Question: Say, we have this in the store:
'''
[
{
name: 'Criteria 1',
status: 'In'
},
{
name: 'Criteria 2',
status: 'Out'
},
...
]
'''
We need to display criteria that are In in one list and those that are Out in another from that store. Is it possible to do?

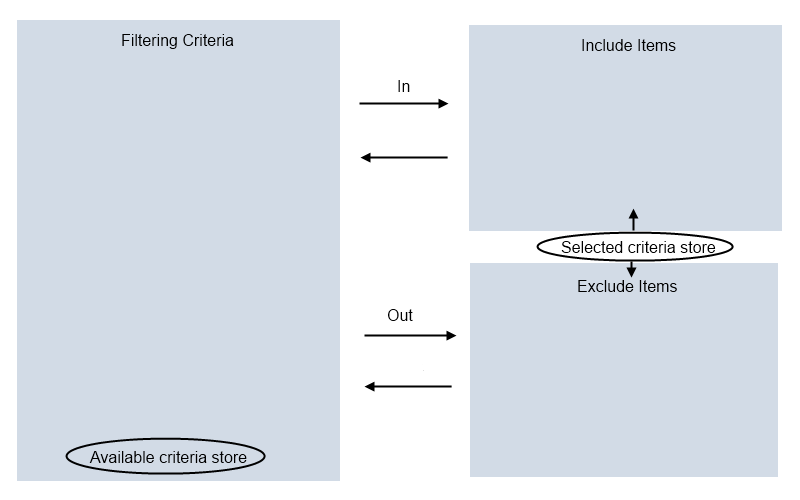
Answer: A few months ago I've created a FilteredStore class for Sencha.
It's not perfect, but might be very usefull to you.
It basically allows you to create a new store by filtering another one.
'''
Ext.define('Ext.data.FilteredStore', {
extend: 'Ext.data.Store',
///////////////////////////////////////////////////////////////////////////
// Configuration
config: {
model: 'Ext.data.Model',
sourceStore: undefined,
filter: undefined
},
///////////////////////////////////////////////////////////////////////////
// Fields
sourceStore: undefined,
///////////////////////////////////////////////////////////////////////////
// Configuration methods
updateSourceStore: function (newValue, oldValue) {
//TODO: Remove hooks from old store (oldValue)
// See if we've received a valid source store
if (!newValue)
return;
// Resolve the source store
this.sourceStore = Ext.data.StoreManager.lookup(newValue);
if (!this.sourceStore || !Ext.isObject(this.sourceStore) || !this.sourceStore.isStore)
Ext.Error.raise({ msg: 'An invalid source store (' + newValue + ') was provided for ' + this.self.getName() });
// Listen to source store events and copy model
this.setModel(this.sourceStore.getModel());
this.sourceStore.on({
addrecords: 'sourceStoreAdded',
removerecords: 'sourceStoreRemoved',
refresh: 'sourceStoreChanged',
scope: this
});
// Load the current data
this.sourceStoreChanged();
},
updateFilter: function () {
// Load the current data
this.sourceStoreChanged();
},
///////////////////////////////////////////////////////////////////////////
// Store overrides
fireEvent: function (eventName, me, record) {
// Intercept update events, remove rather than update if record is no longer valid
var filter = this.getFilter();
if (filter && eventName === 'updaterecord' && !filter(record))
this.remove(record);
else
this.callParent(arguments);
},
///////////////////////////////////////////////////////////////////////////
// Event handlers
sourceStoreAdded: function (sourceStore, records) {
var filter = this.getFilter();
if (!filter)
return;
// Determine which records belong in this store
var i = 0, len = records.length, record, newRecords = [];
for (; i < len; i++) {
record = records[i];
// Don't add records already in the store
if (this.indexOf(record) != -1)
continue;
if (filter(record))
newRecords.push(record);
}
// Add the new records
if (newRecords.length)
this.add(newRecords);
},
sourceStoreRemoved: function (sourceStore, records) {
this.remove(records);
},
sourceStoreChanged: function () {
// Clear the store
this.removeAll();
var records = [],
i, all, record,
filter = this.getFilter();
// No filter? No data
if (!filter)
return;
// Collect and filter the current records
all = this.sourceStore.getAll();
for (i = 0; i < all.length; i++) {
record = all[i];
if (filter(record))
records.push(record);
}
// Add the records to the store
this.add(records);
}
});
'''
Example usage code:
'''
Ext.define('My.store.ActiveItems', {
extend: 'Ext.data.FilteredStore',
config: {
sourceStore: 'Items',
filter: function (record) { return record.get('IsActive'); }
}
});
'''